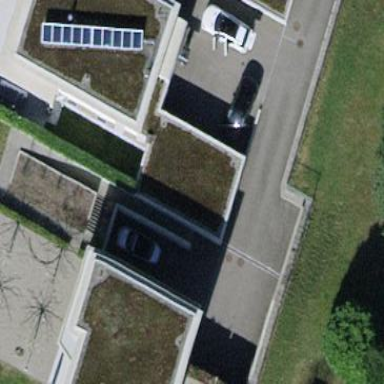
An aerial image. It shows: Garage building.